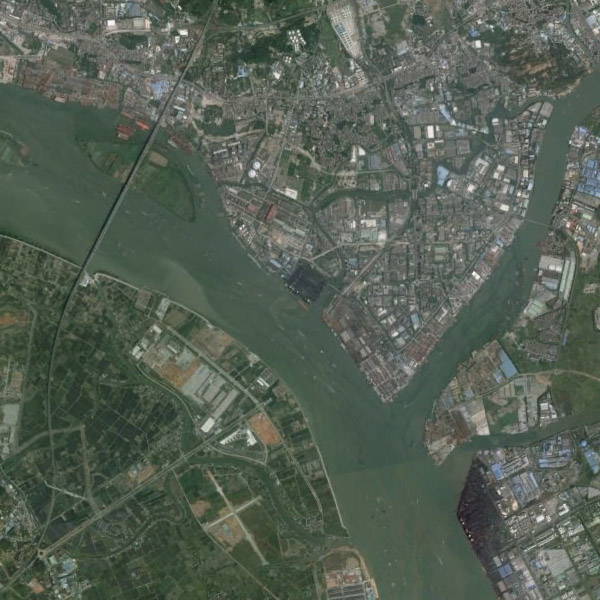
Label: River